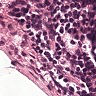
Metastatic tissue present: no